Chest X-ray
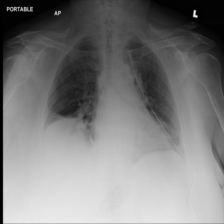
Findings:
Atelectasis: negative
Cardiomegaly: negative
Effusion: negative
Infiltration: negative
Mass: negative
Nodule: negative
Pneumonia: negative
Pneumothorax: negative
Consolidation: negative
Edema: negative
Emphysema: negative
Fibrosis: negative
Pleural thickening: negative
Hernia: negative